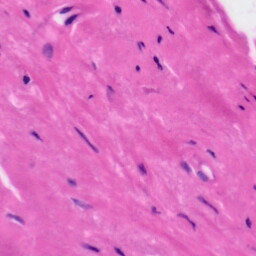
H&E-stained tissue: Tonsil